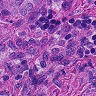
Metastatic tissue present: yes